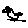
Label: bird